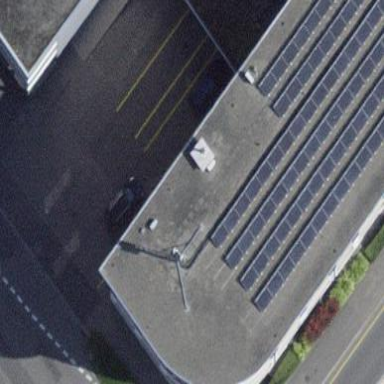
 consisting of solar photovoltaic panels."